Interaction volume radius: 5 \u00c5
Interaction volume height: 15 \u00c5
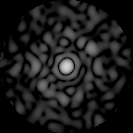
Disorder parameter: 0.8575